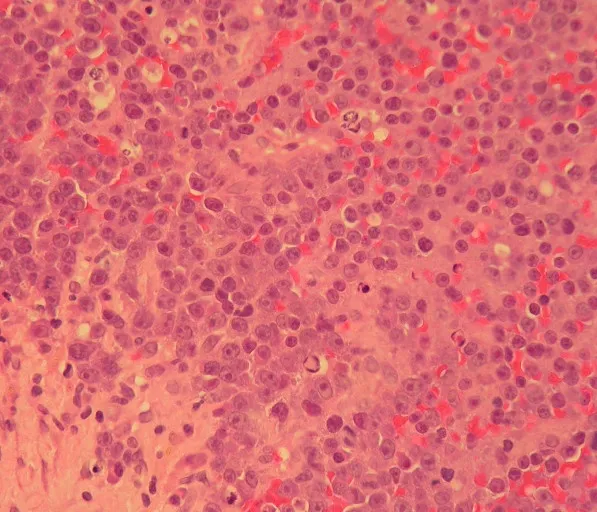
High power photomicrograph of the myelomatous infiltrate. Several plasmablasts with prominent nucleoli are present (H&E stain, x400).
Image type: pathology (h&e)